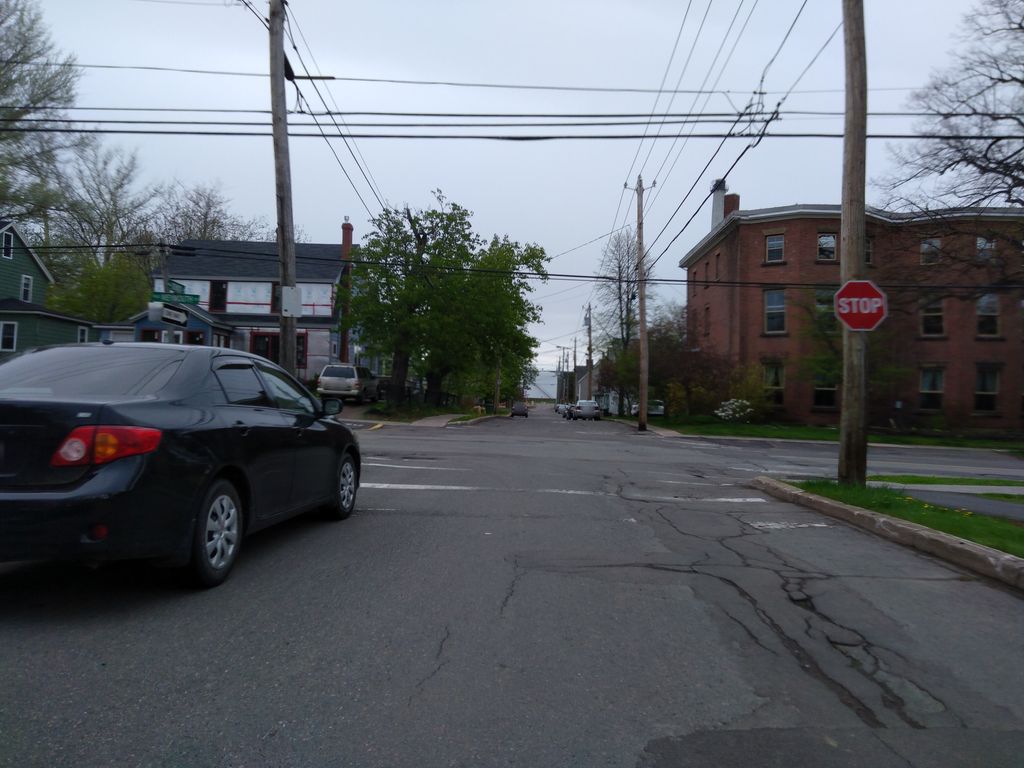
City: charlottetown